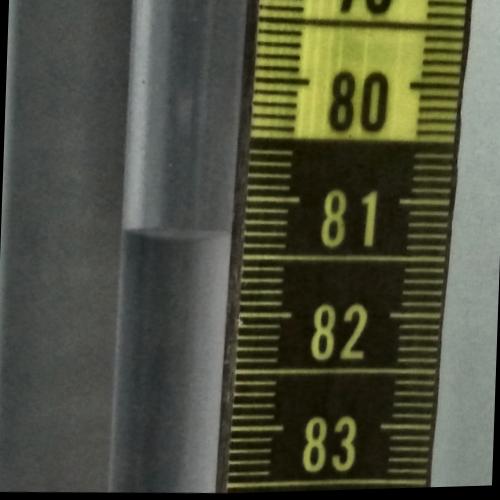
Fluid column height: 81.3 cm